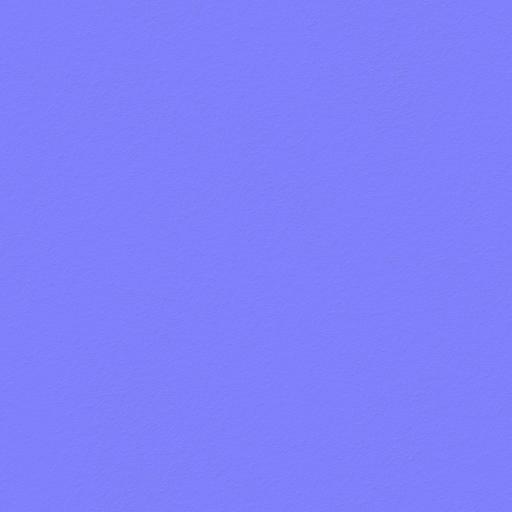
countertop granite